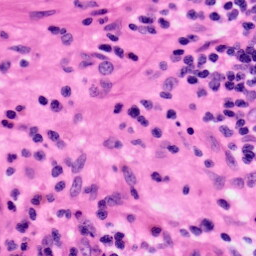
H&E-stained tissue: Colon